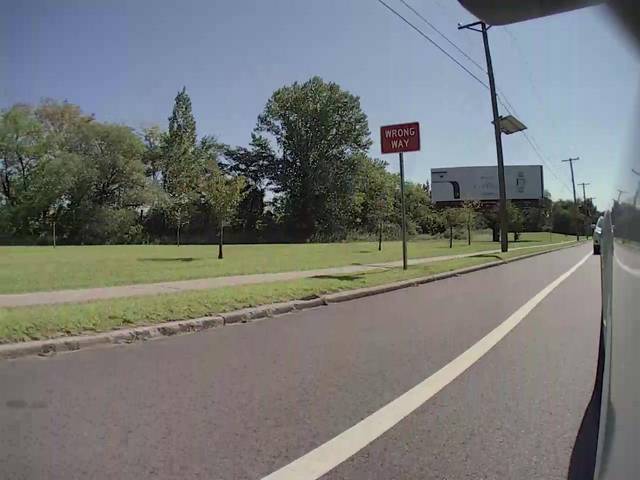
Region: United States
Coordinates: 39.945, -75.108